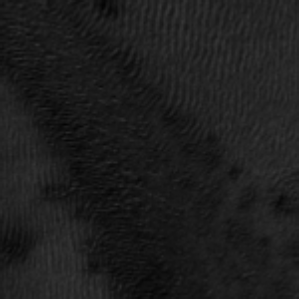
Label: frost